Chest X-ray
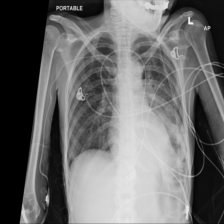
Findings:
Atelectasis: negative
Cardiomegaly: negative
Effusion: negative
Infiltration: negative
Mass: negative
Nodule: negative
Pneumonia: negative
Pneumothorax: negative
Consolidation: positive
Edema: negative
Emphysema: negative
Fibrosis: negative
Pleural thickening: negative
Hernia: negative